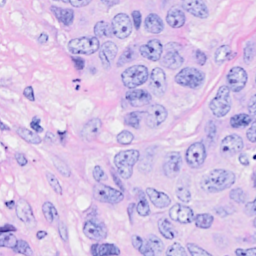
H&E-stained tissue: Breast